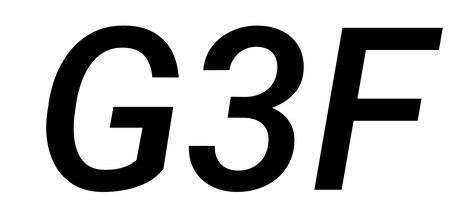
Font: Roboto-Italic_Medium_Italic